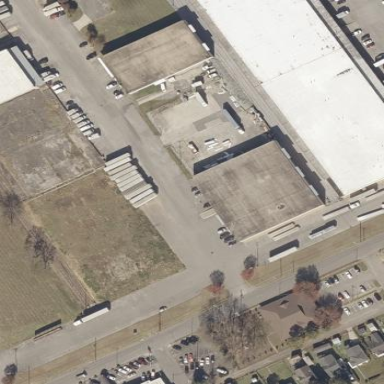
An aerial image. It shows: Warehouse building.